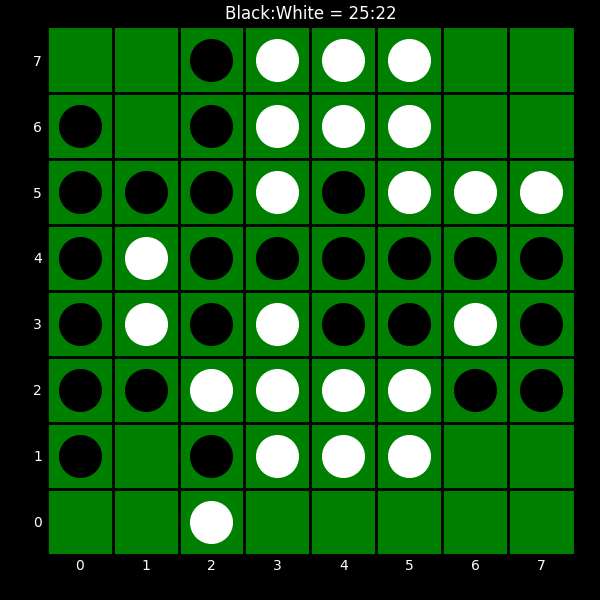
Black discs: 25
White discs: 22